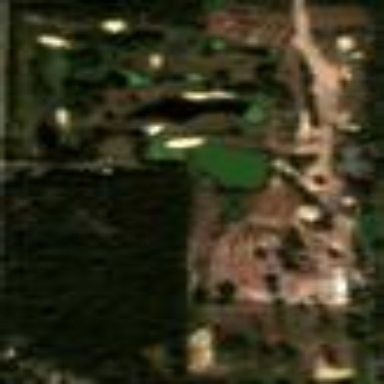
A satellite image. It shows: Golf course.